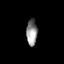
Tissue: prostate
Cell type: T cells
Senescence score: 0.8268
Nuclear area (px): 277
Mean DAPI intensity: 144.462